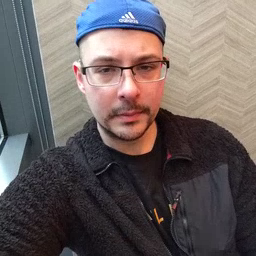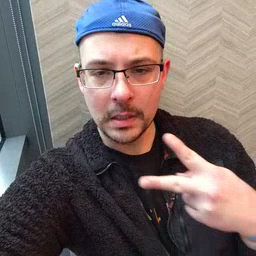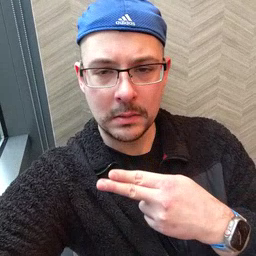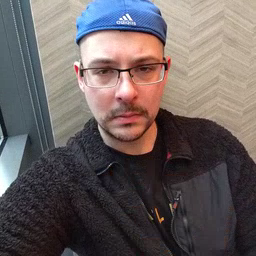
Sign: cut